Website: walmart
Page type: order-returns
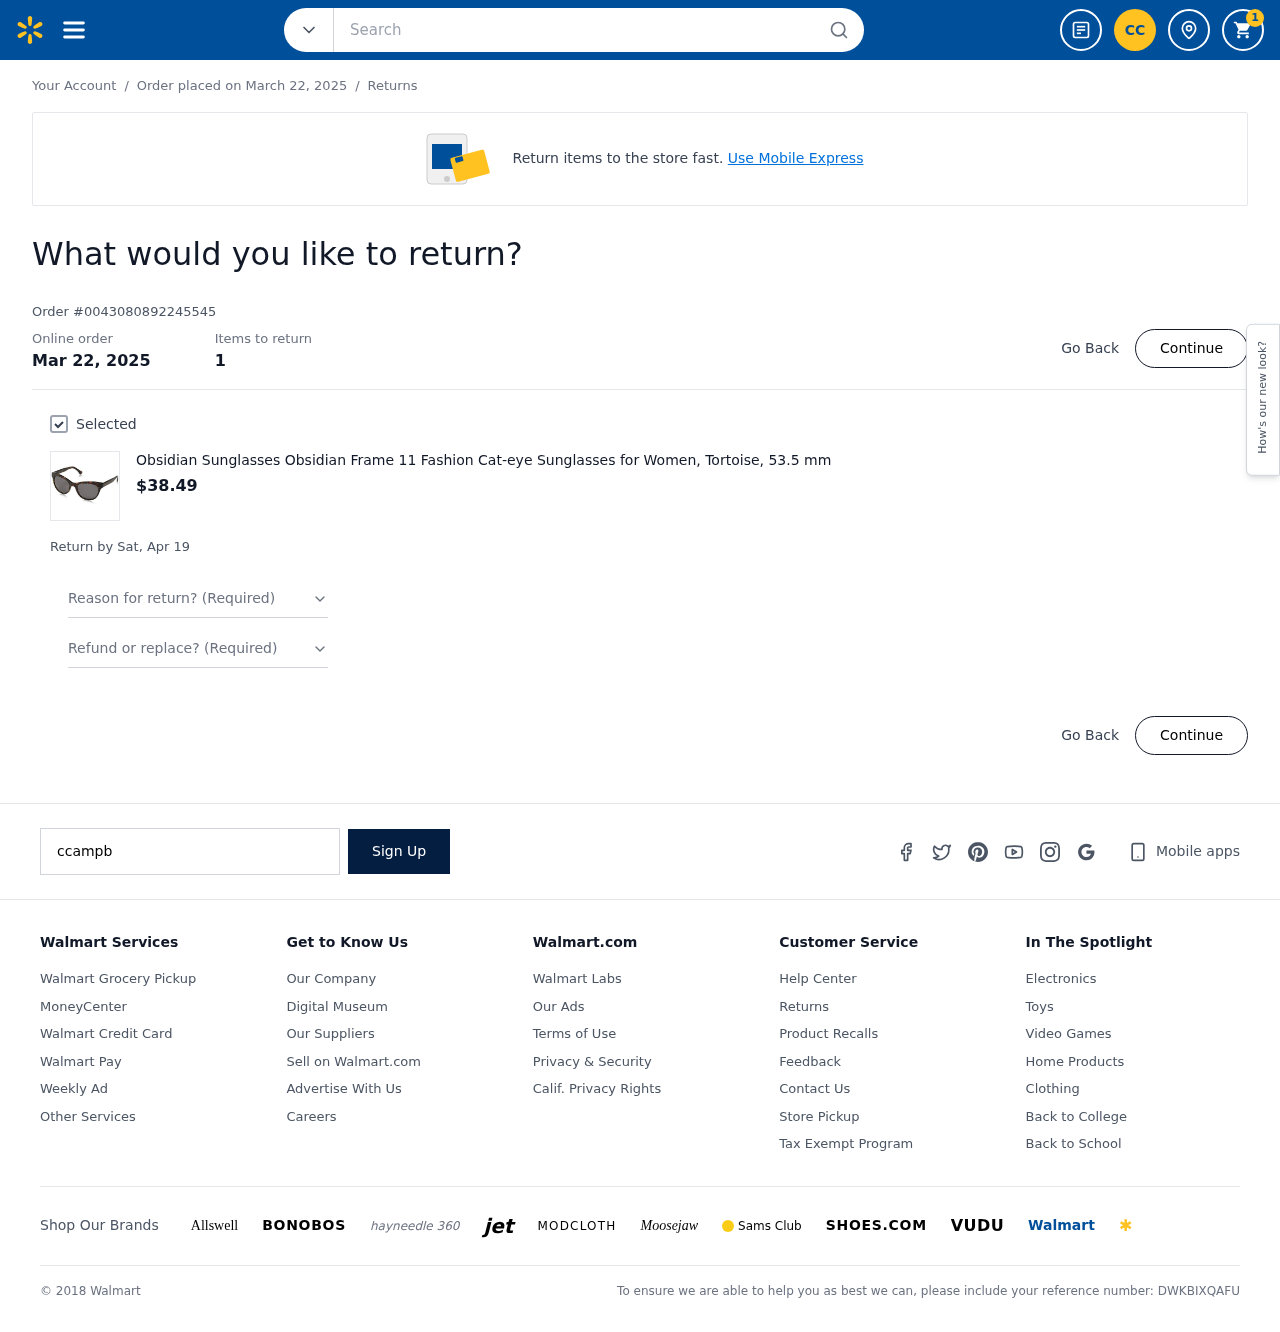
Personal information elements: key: PII_EMAIL
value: ccampbell@yahoo.com
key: PII_INITIALS
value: CC
Product elements: key: PRODUCT1_NAME
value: Obsidian Sunglasses Obsidian Frame 11 Fashion Cat-eye Sunglasses for Women, Tortoise, 53.5 mm
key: PRODUCT1_PRICE
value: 38.49
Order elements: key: ORDER_NUM_ITEMS
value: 1
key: ORDER_DATE
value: Order placed on March 22, 2025
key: ORDER_DATE
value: Mar 22, 2025
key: ORDER_ID
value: Order #0043080892245545
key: ORDER_RETURN_BY_DATE
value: Return by Sat, Apr 19
Search elements: key: HEADER_SEARCH
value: Search